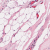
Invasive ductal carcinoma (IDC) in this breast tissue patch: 0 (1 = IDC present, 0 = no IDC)